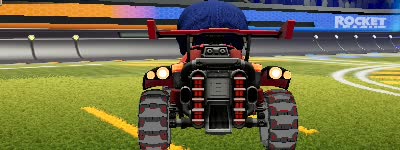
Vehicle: octane